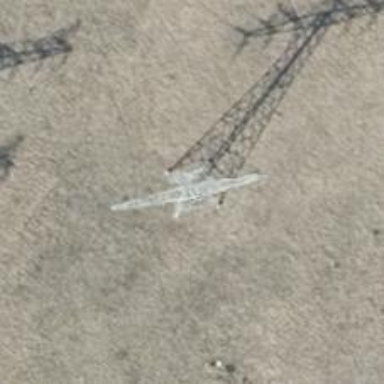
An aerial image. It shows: Power line with three cables.